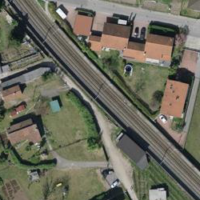
EUNIS habitat code: 54
Species observed at this site:
Helianthus annuus